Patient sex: F
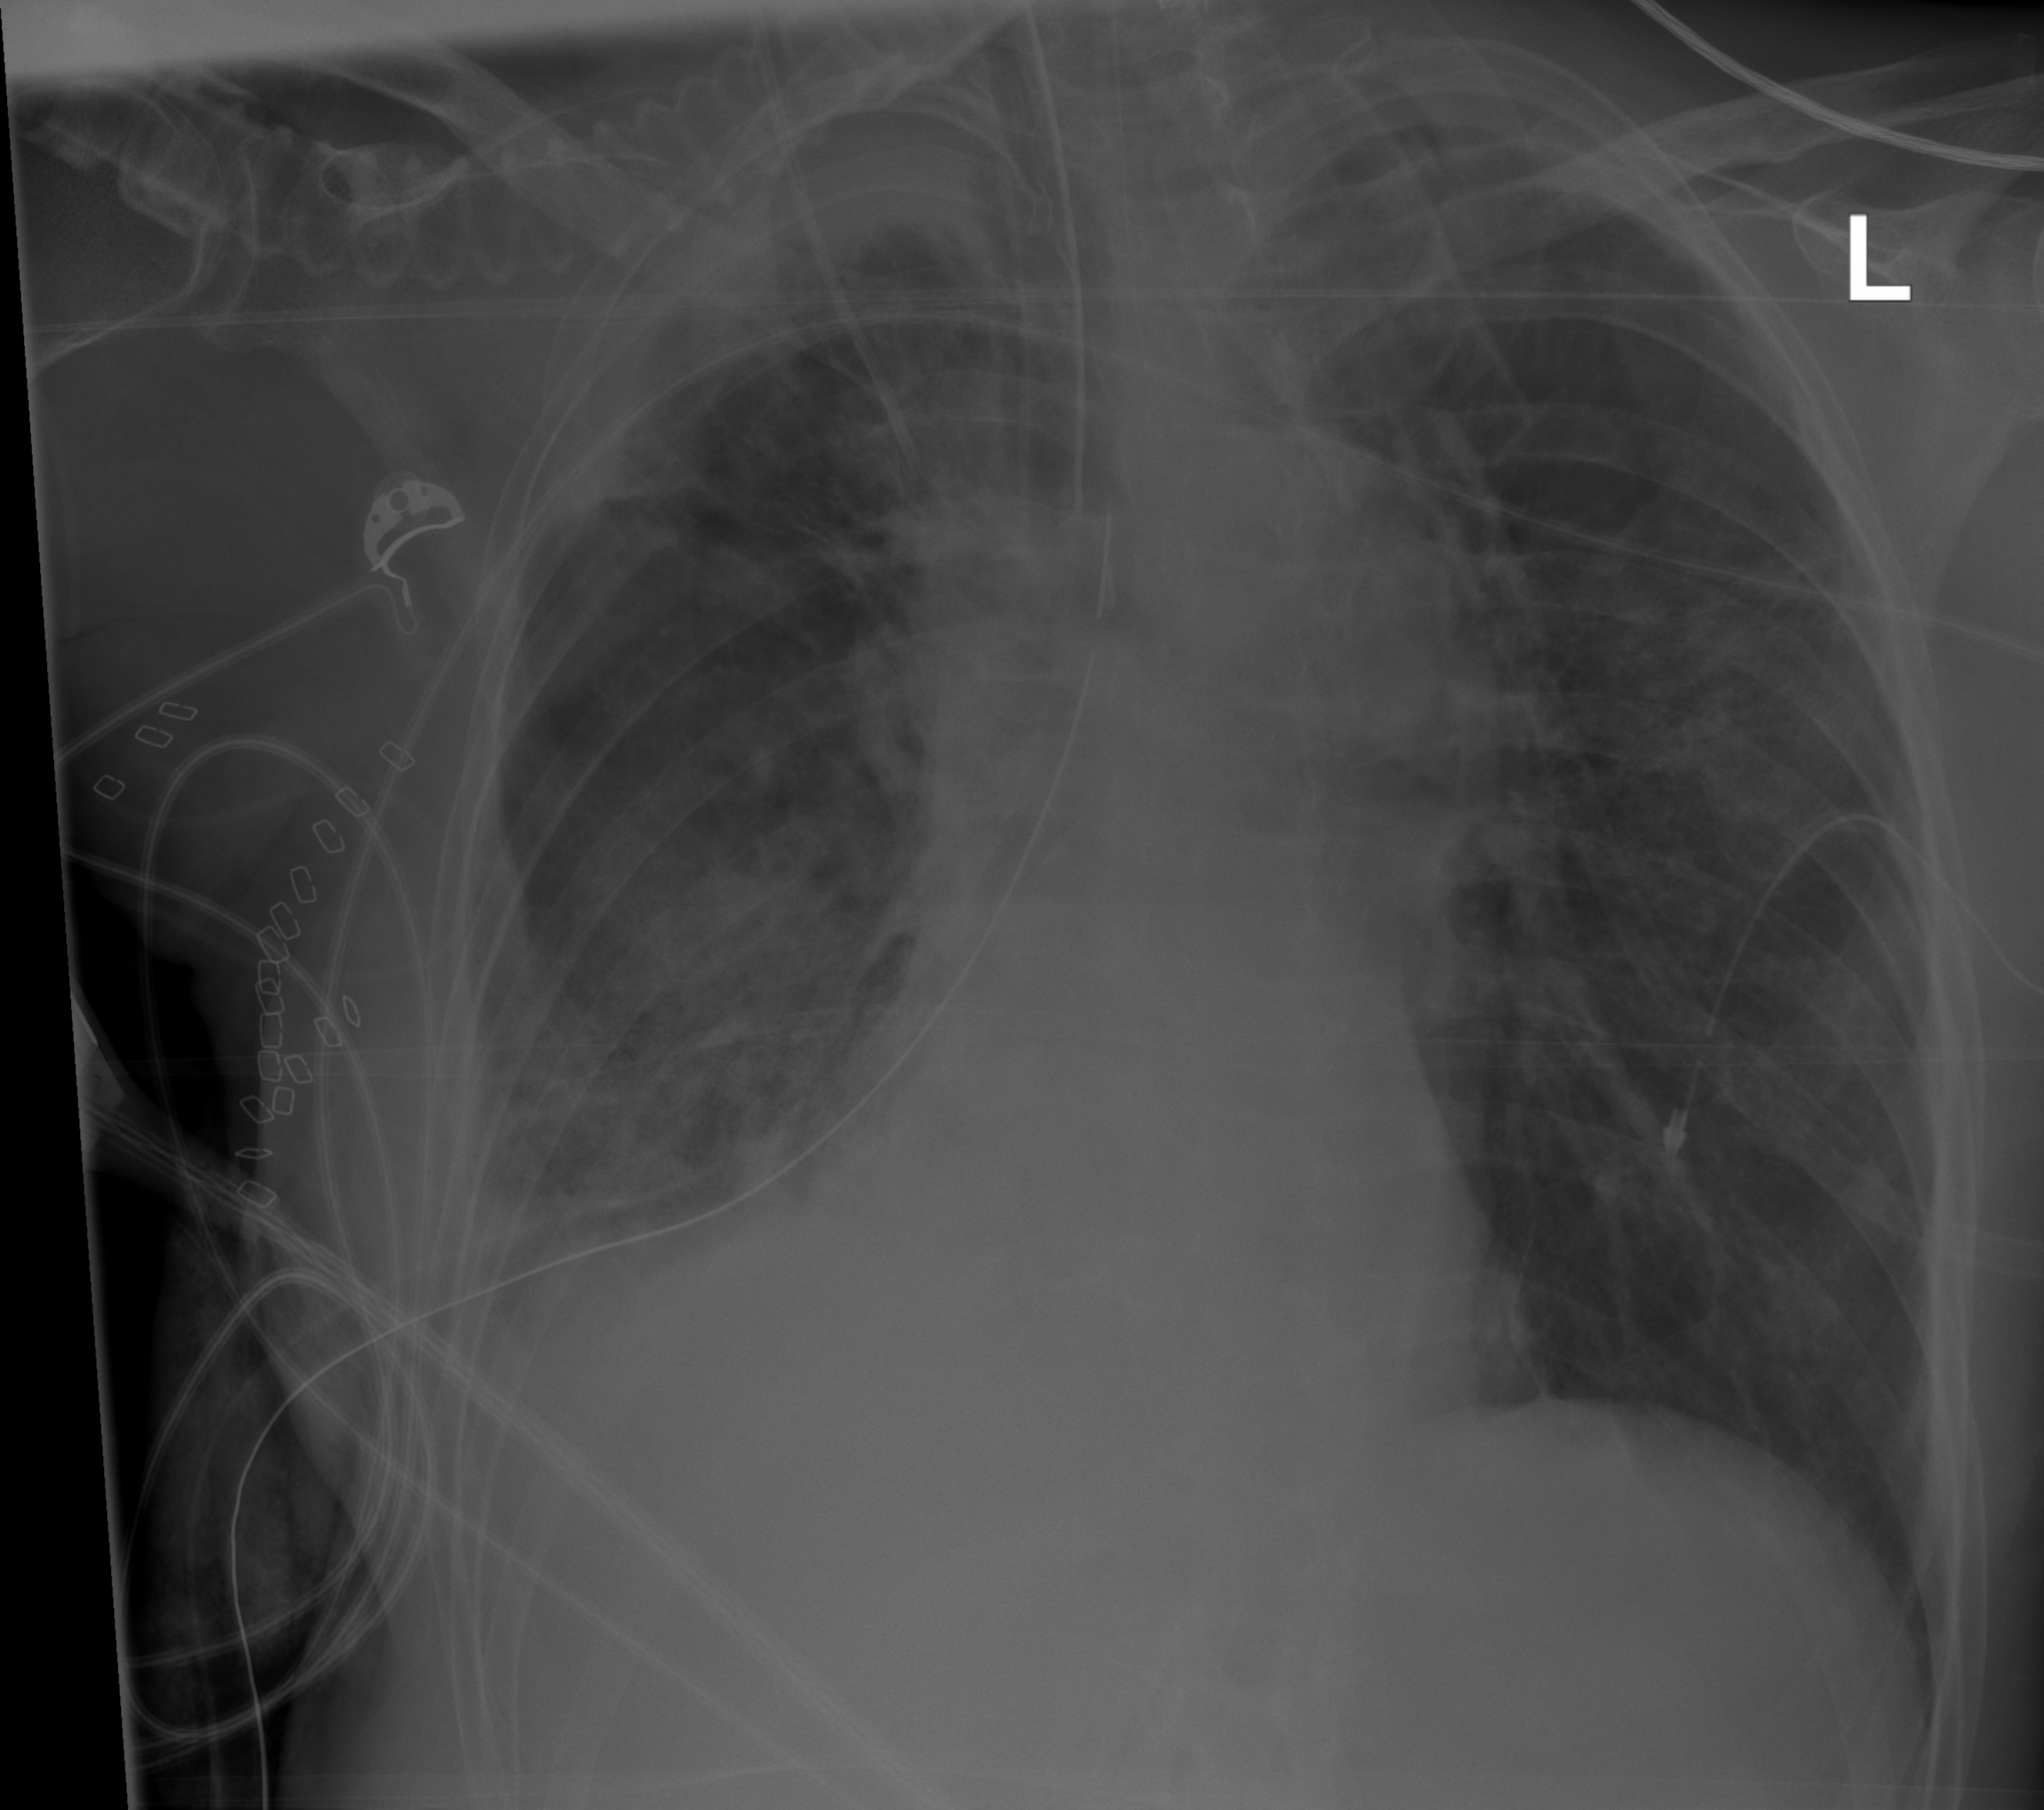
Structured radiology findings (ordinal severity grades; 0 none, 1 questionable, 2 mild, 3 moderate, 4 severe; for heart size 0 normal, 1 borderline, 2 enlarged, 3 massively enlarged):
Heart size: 0
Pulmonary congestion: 2
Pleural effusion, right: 2
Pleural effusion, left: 2
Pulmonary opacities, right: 3
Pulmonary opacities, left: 2
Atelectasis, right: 2
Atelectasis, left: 2